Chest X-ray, PA view. Patient: 63 years old, sex F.
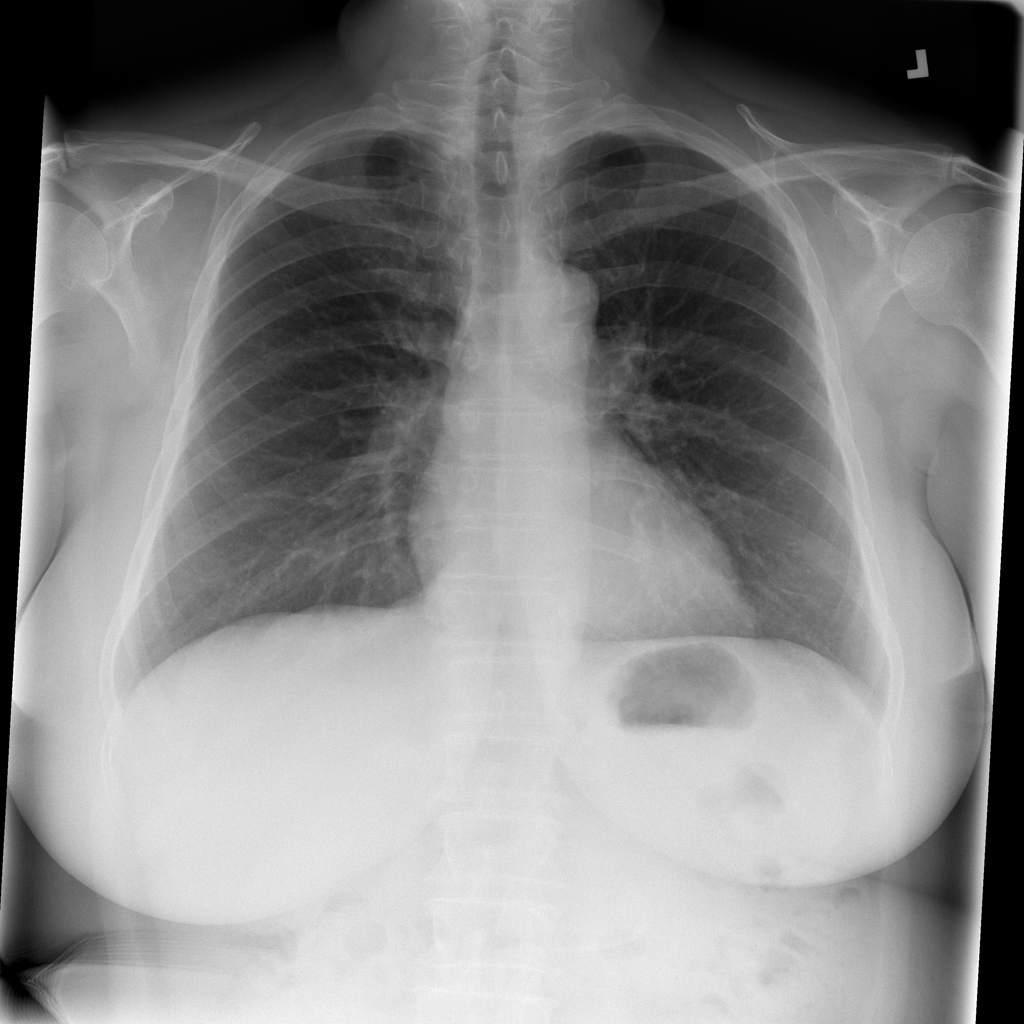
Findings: No Finding